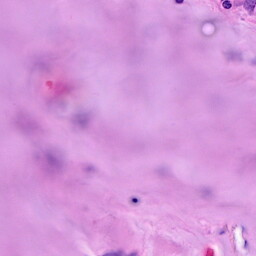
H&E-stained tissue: Breast